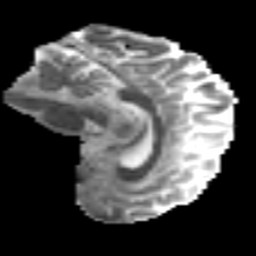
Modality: MD
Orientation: sagittal
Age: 37
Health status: ill
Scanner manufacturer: philips
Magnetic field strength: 3 T
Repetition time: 9 s
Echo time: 0.127 s